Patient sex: M
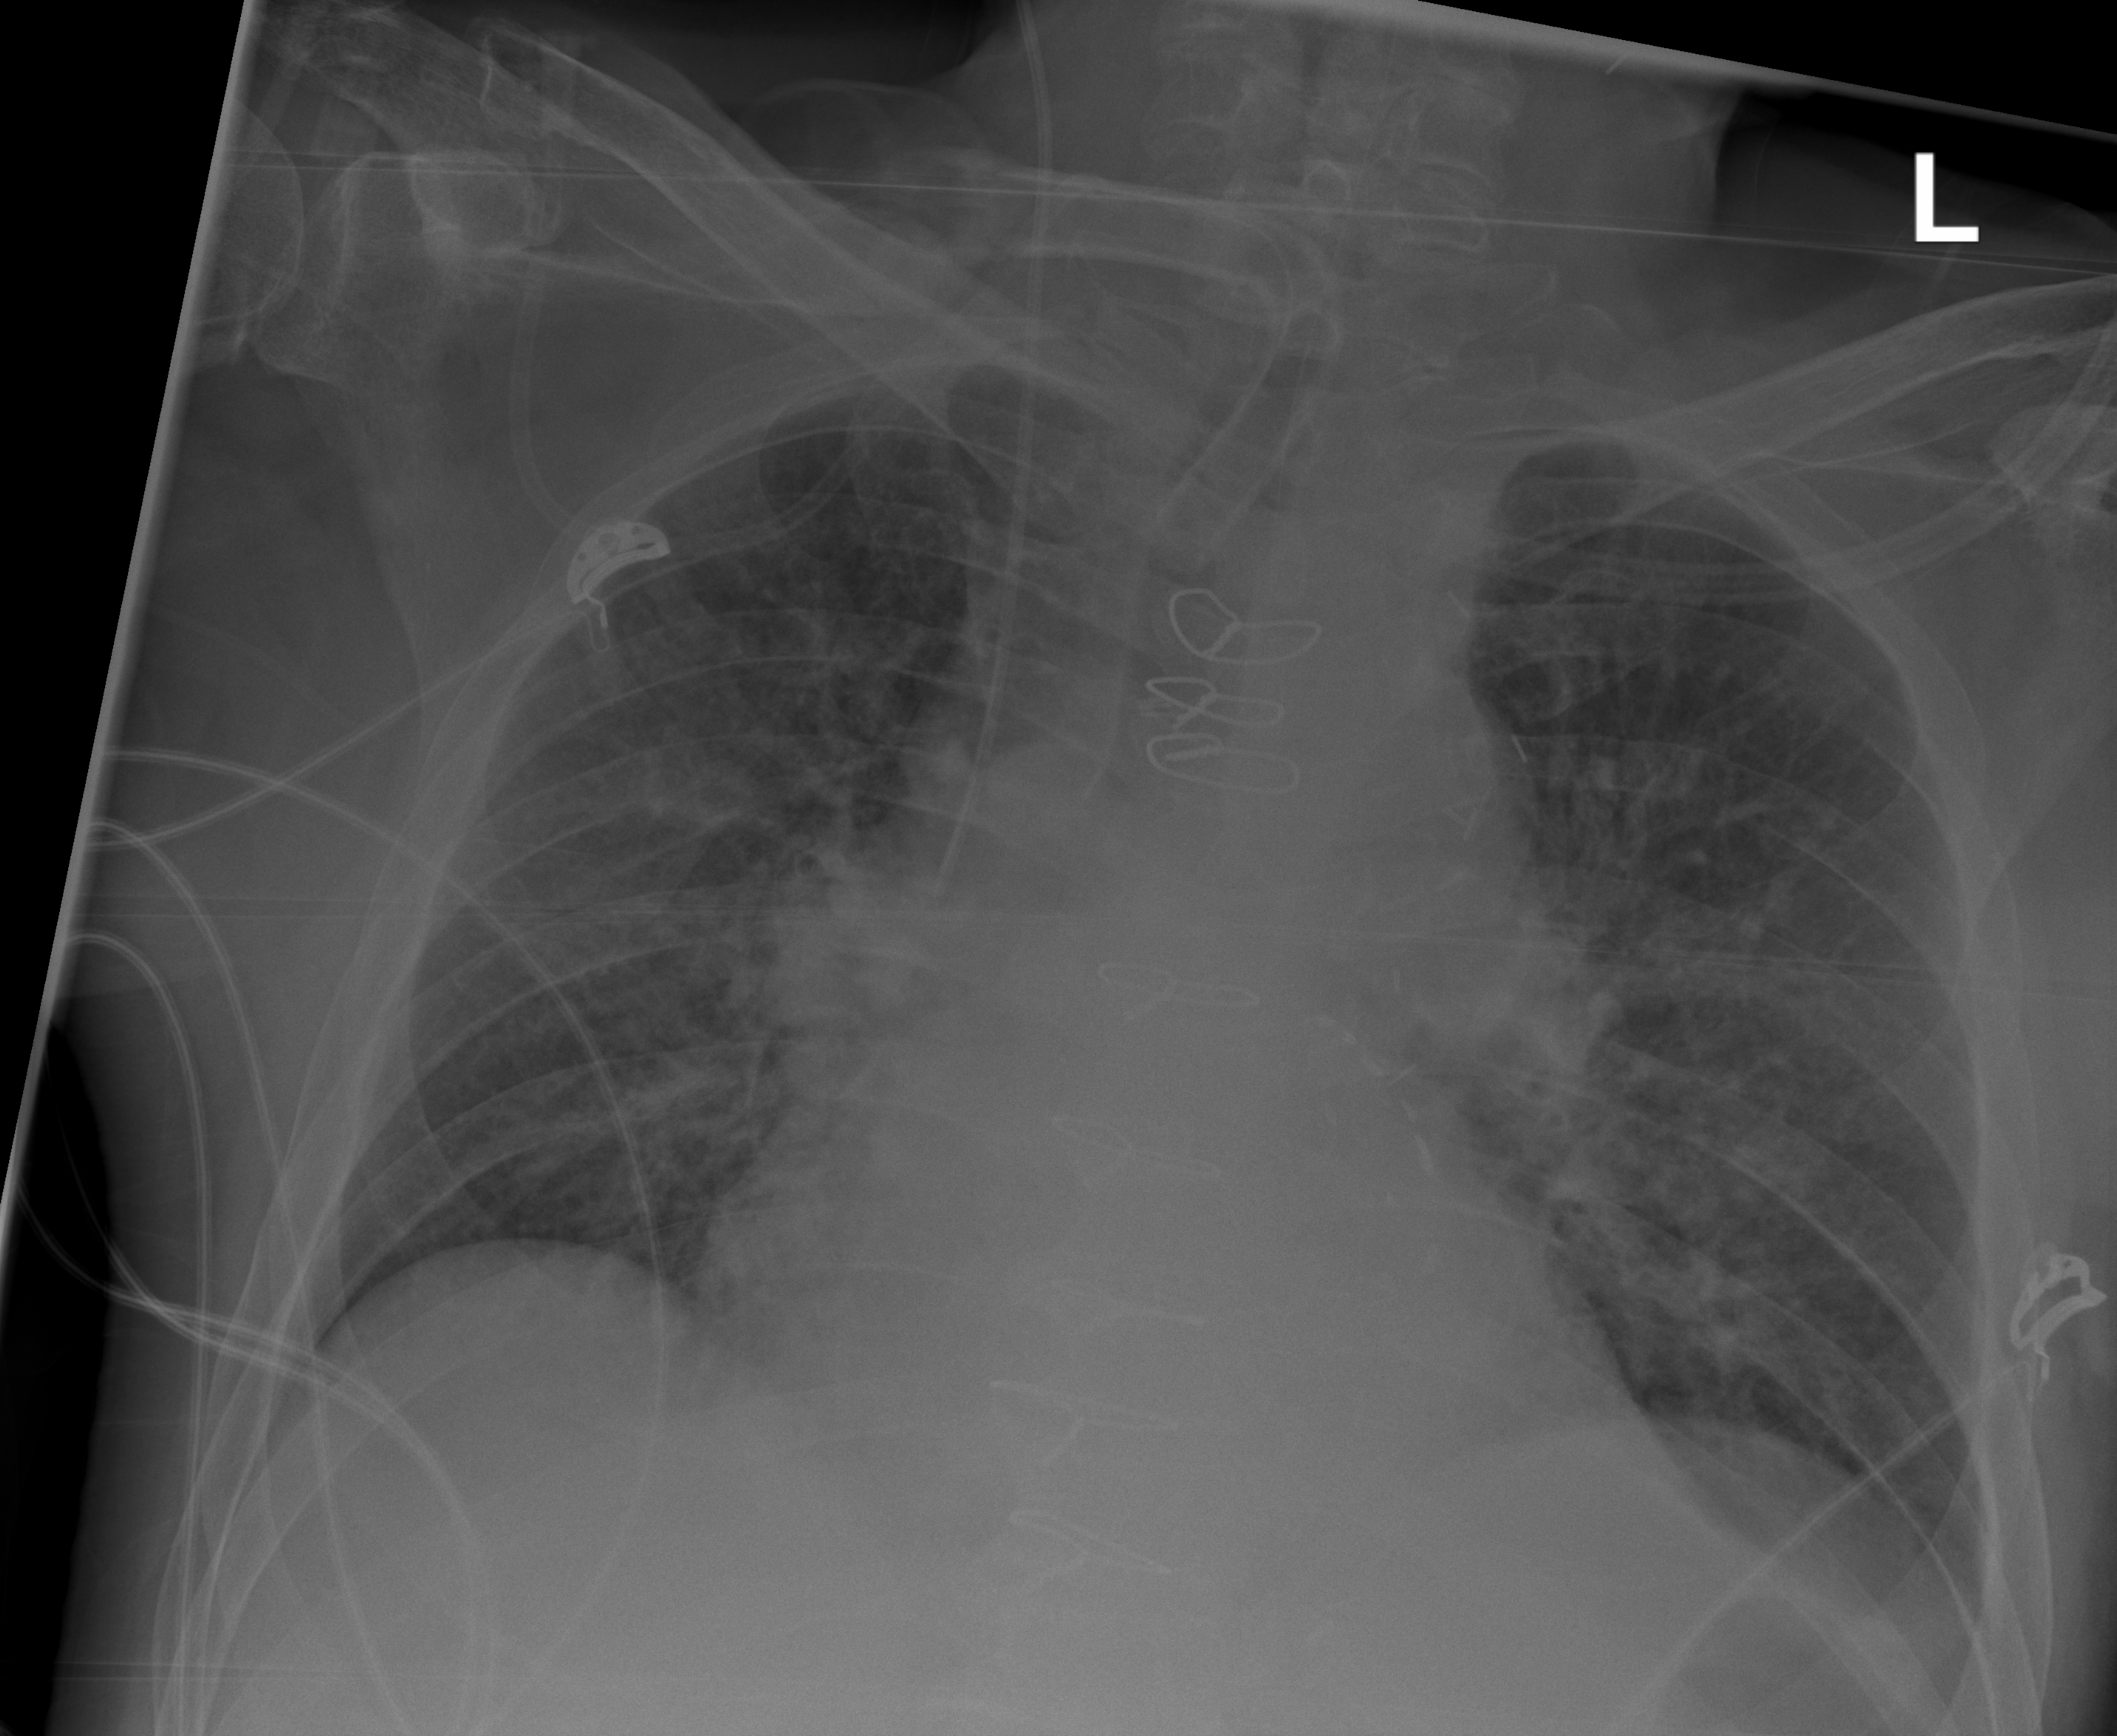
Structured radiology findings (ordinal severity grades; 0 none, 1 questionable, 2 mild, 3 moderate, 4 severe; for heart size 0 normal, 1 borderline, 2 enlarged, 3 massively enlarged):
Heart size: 2
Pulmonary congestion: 2
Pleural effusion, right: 0
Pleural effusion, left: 0
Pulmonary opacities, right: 2
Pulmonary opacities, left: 2
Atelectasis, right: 0
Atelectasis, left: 2